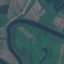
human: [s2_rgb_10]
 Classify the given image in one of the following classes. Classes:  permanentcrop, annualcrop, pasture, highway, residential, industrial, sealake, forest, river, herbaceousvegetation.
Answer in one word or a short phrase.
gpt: River